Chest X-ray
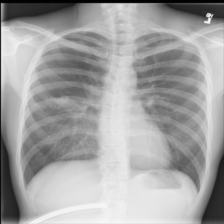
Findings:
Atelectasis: negative
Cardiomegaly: negative
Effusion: negative
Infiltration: negative
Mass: negative
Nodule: negative
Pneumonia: negative
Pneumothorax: negative
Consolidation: negative
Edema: negative
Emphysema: negative
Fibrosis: negative
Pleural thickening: negative
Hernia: negative